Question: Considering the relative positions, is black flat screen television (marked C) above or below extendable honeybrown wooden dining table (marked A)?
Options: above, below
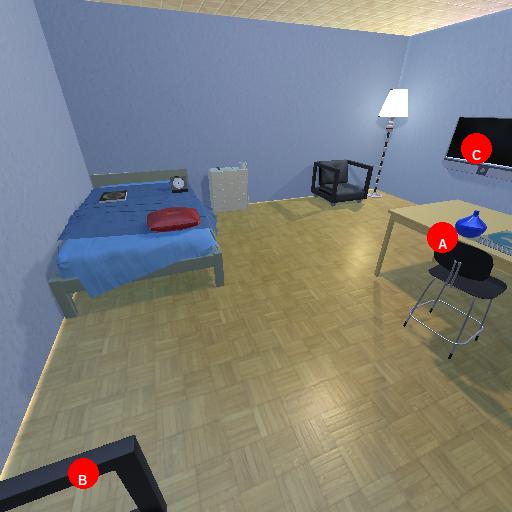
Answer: above